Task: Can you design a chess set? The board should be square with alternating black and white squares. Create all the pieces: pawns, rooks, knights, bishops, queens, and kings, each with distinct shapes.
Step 3760:
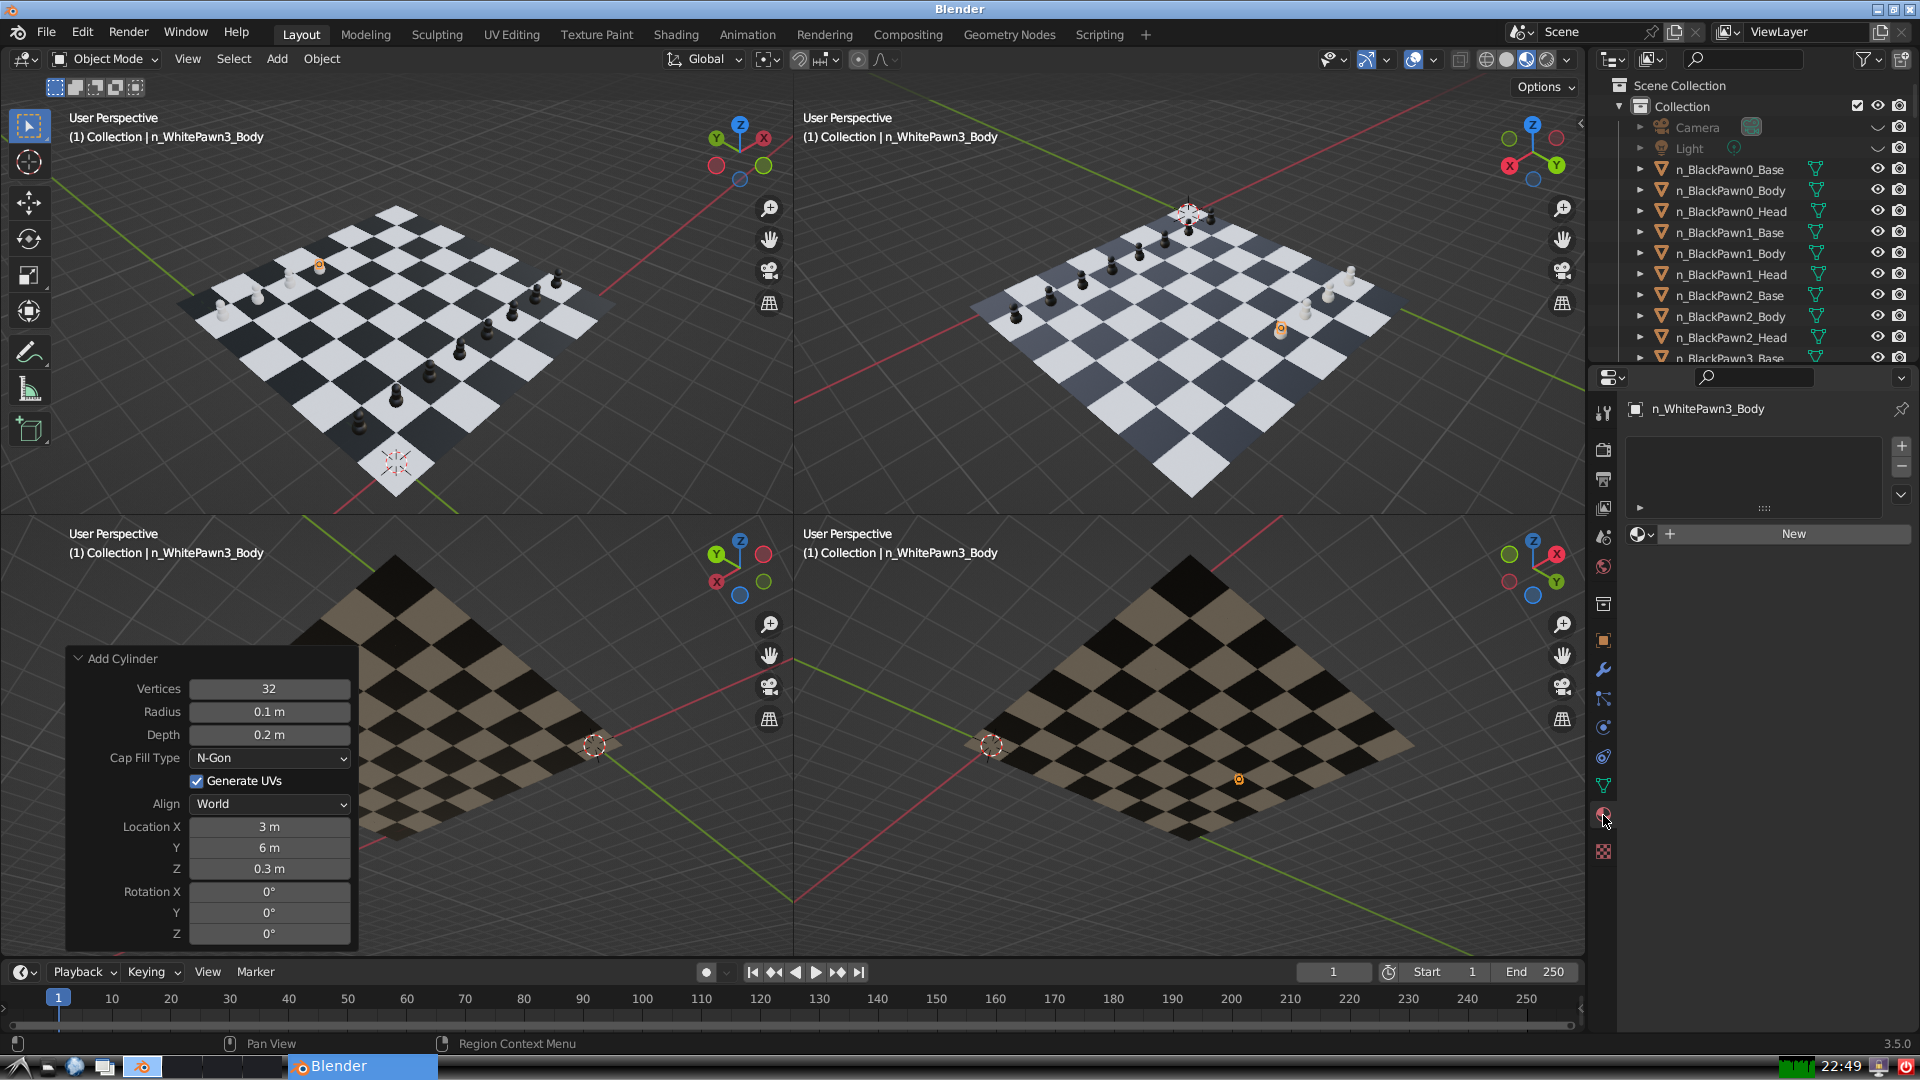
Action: {"mouse_move": [1636, 534]}